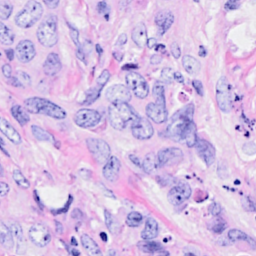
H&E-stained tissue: Breast